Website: macys
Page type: gifting
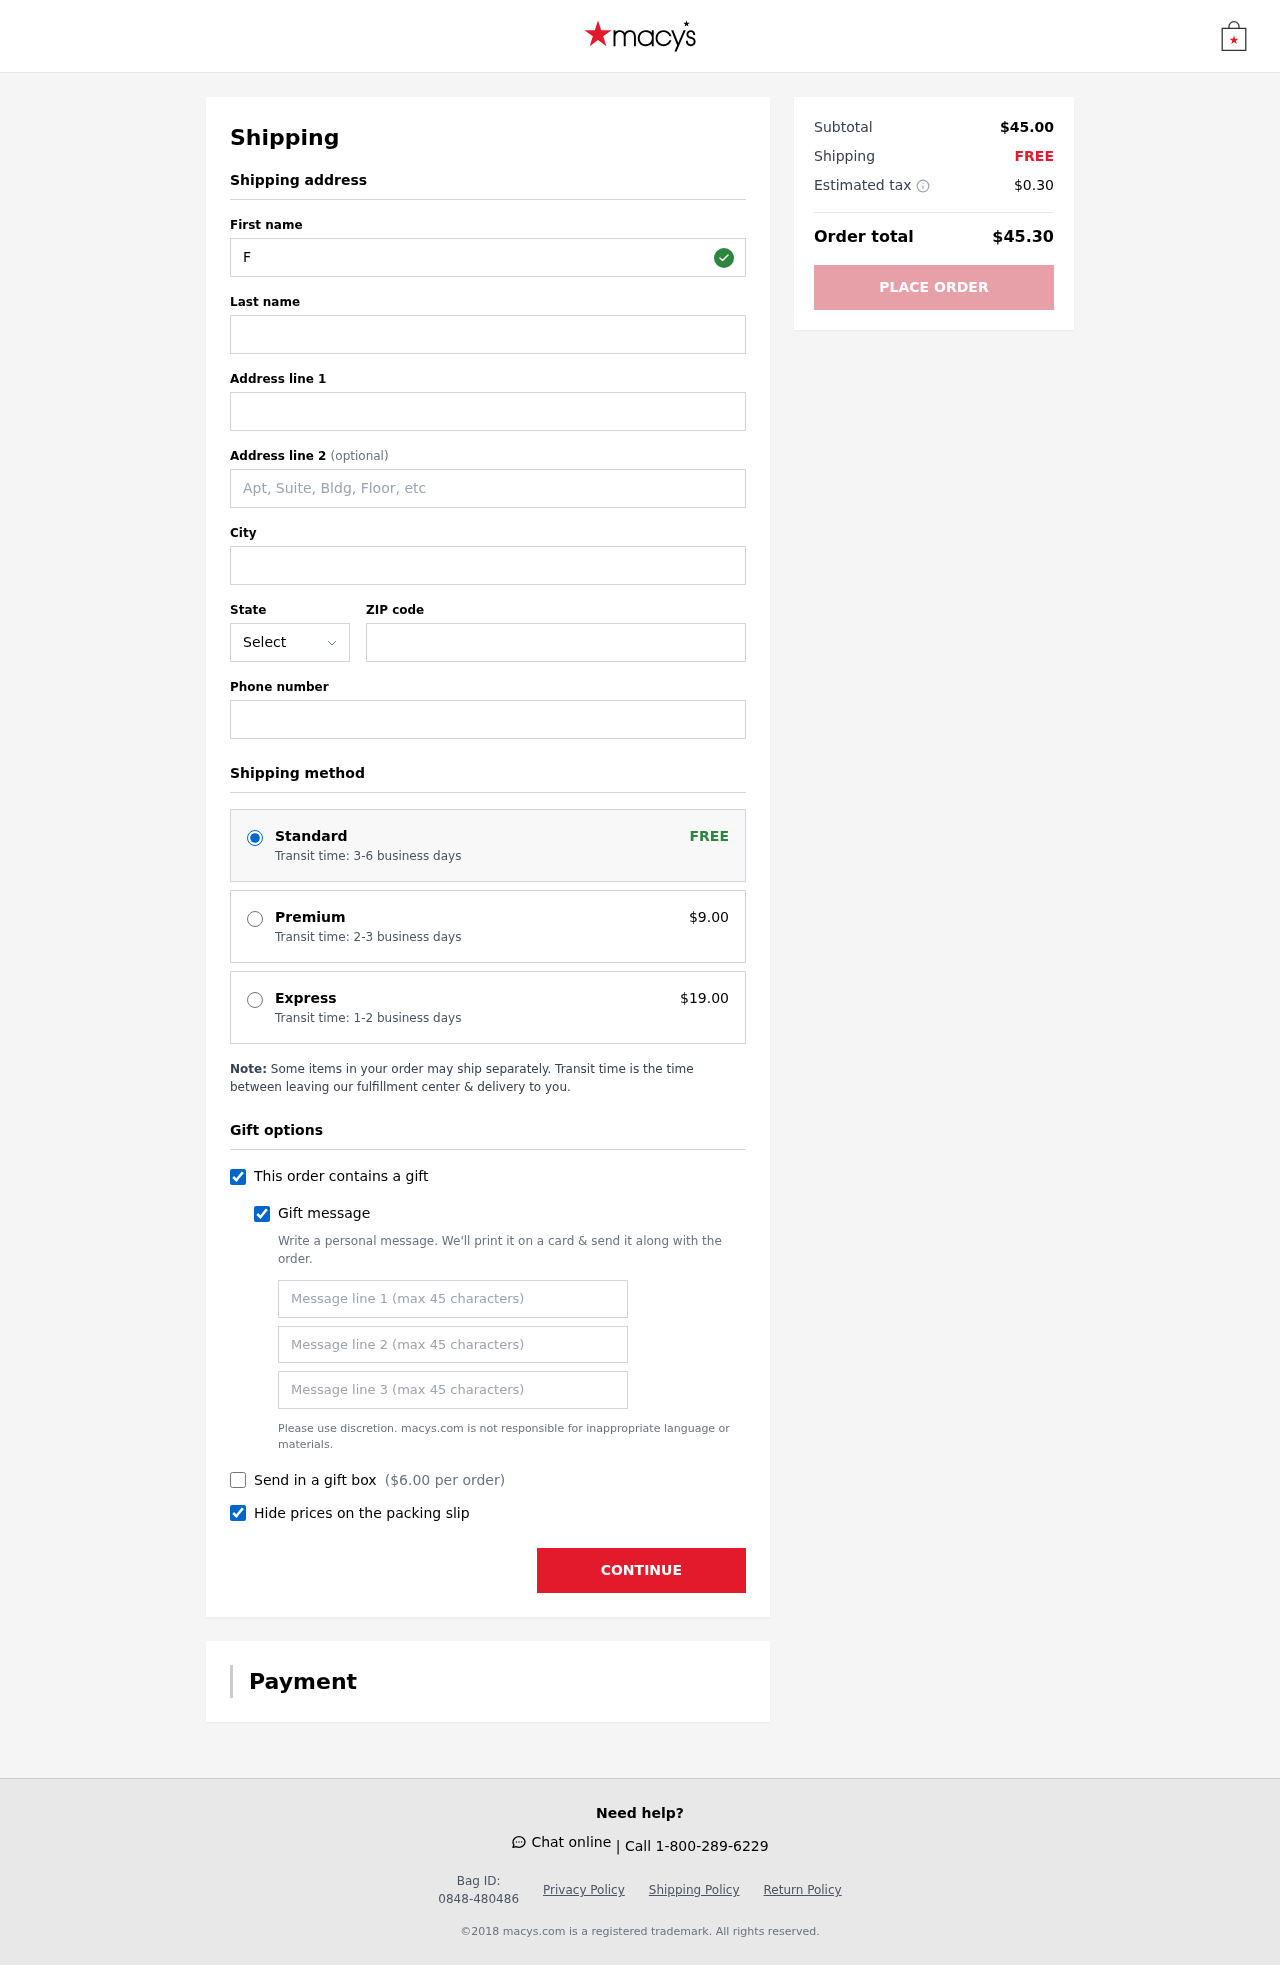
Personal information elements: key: PII_STATE_ABBR
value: MD
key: PII_FIRSTNAME
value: Fred
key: PII_LASTNAME
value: Turner
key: PII_STREET
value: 945 Erickson Shores
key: PII_CITY
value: East Kathy
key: PII_POSTCODE
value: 96457
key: PII_PHONE
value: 5433367807
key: PII_GIFT_MESSAGE
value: Hey Jeffrey, I know how much you enjoy keeping your garden in shape and sprucing up the yard, so I thought this would make your watering chores a breeze! Here’s to making your outdoor time even more enjoyable. Cheers!  Fred
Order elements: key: ORDER_SHIPPING_STANDARD
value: Transit time: 3-6 business days
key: ORDER_SHIPPING_PREMIUM
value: Transit time: 2-3 business days
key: ORDER_SHIPPING_PREMIUM_PRICE
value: $9.00
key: ORDER_SHIPPING_EXPRESS
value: Transit time: 1-2 business days
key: ORDER_SHIPPING_EXPRESS_PRICE
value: $19.00
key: ORDER_GIFT_BOX_PRICE
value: $6.00
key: ORDER_SUBTOTAL
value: $45.00
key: ORDER_SHIPPING_COST
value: FREE
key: ORDER_TAX
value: $0.30
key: ORDER_TOTAL
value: $45.30